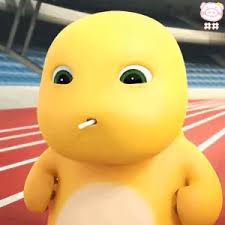
Label: nailong